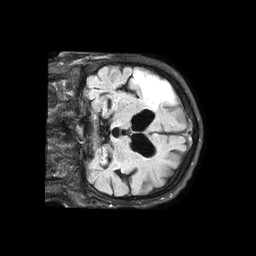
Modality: FLAIR
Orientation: coronal
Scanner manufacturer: philips
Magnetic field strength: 1.5 T
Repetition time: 6 s
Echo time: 0.1027 s